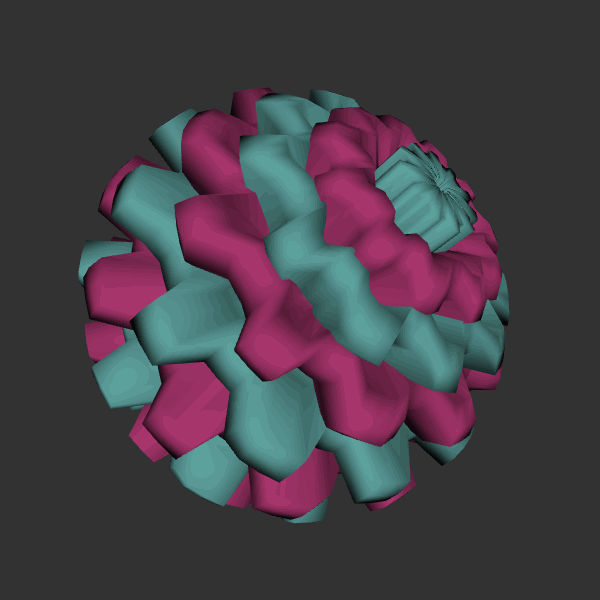
Background: dark